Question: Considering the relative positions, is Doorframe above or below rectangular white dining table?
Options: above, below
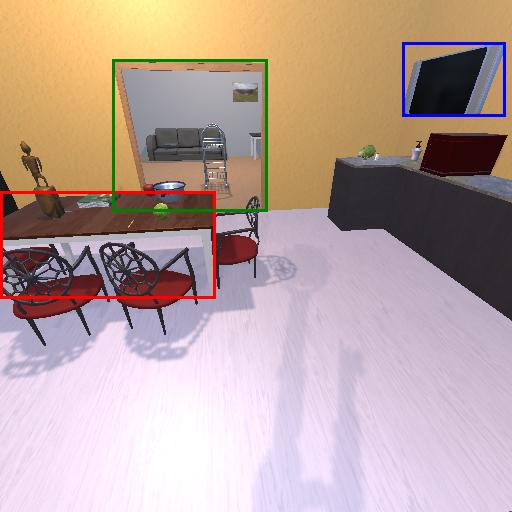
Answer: above